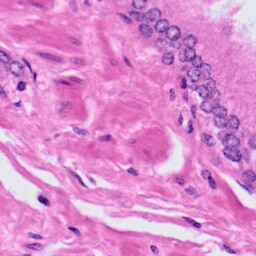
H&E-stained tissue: Prostate